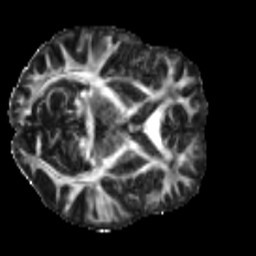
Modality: FA
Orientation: axial
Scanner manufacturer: siemens
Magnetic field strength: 3 T
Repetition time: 4 s
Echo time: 0.0594 s